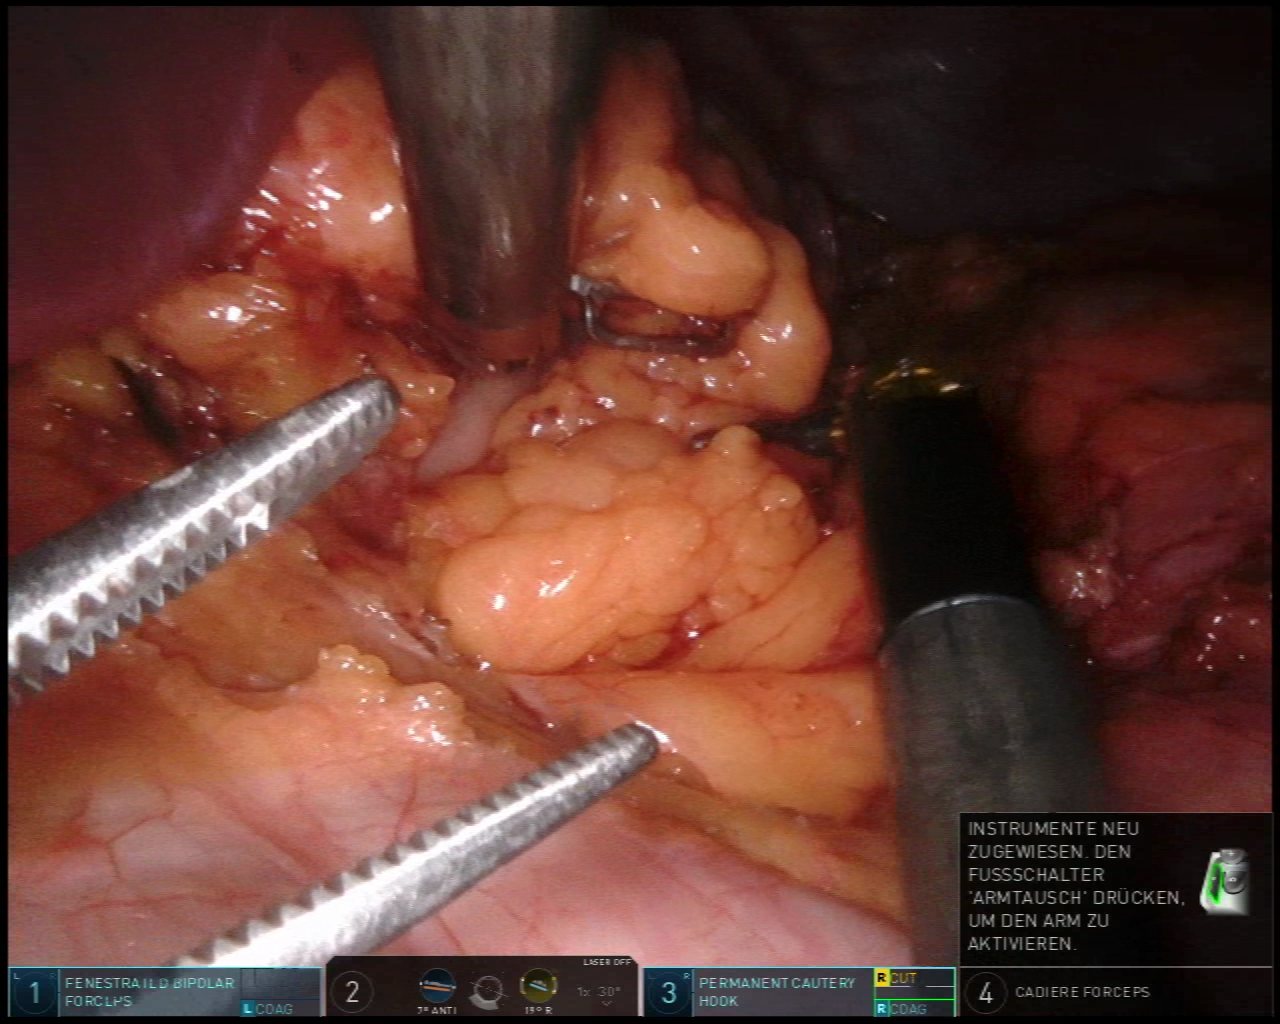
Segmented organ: stomach
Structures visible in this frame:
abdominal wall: yes
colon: yes
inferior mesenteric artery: no
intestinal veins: no
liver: yes
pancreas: no
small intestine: no
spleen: no
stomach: yes
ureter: no
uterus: no
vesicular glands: no